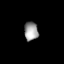
Tissue: lung
Cell type: Epithelial cells
Senescence score: 0.2305
Nuclear area (px): 254
Mean DAPI intensity: 155.264